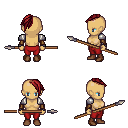
a pixel art fantasy rpg character, female body template, human, tanned skin, steel arm armor, red pants, brunette long mohawk hairstyle, leather bracers, brown shoes, spear, four views (front, back, left, right), 2x2 character sprite sheet, small pixel art, hard edges, no anti-aliasing